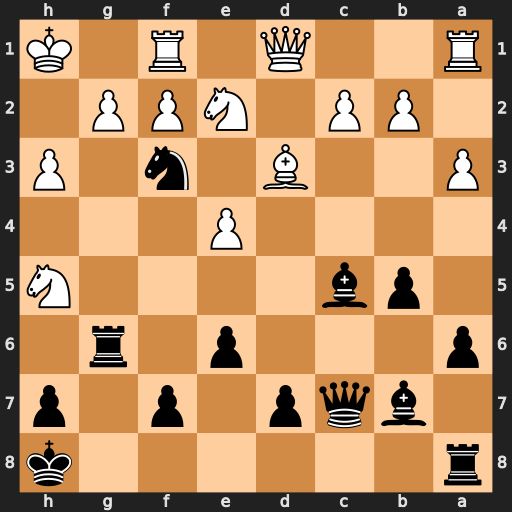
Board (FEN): r6k/1bqp1p1p/p3p1r1/1pb4N/4P3/P2B1n1P/1PP1NPP1/R2Q1R1K
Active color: b
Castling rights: -
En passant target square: -
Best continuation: Qh2#